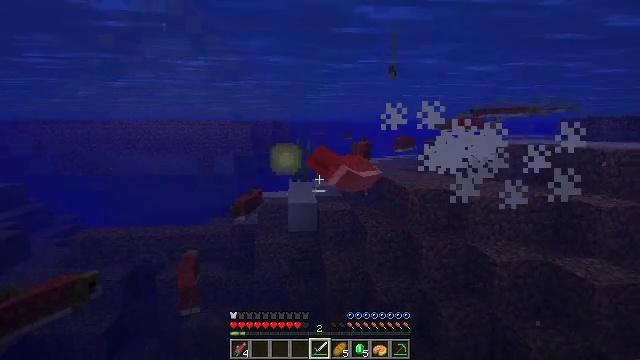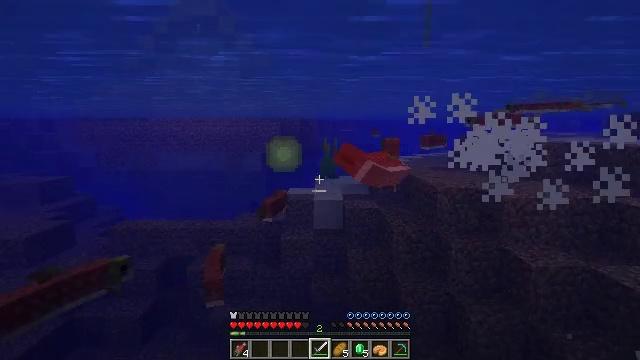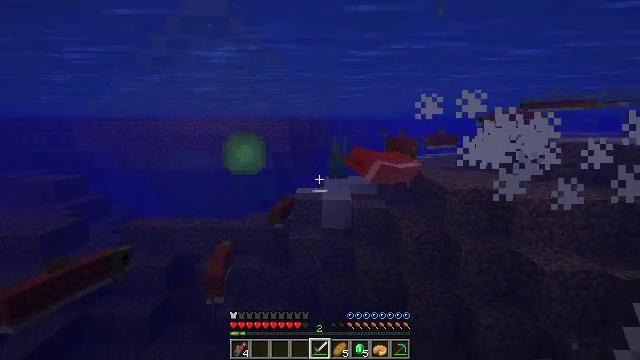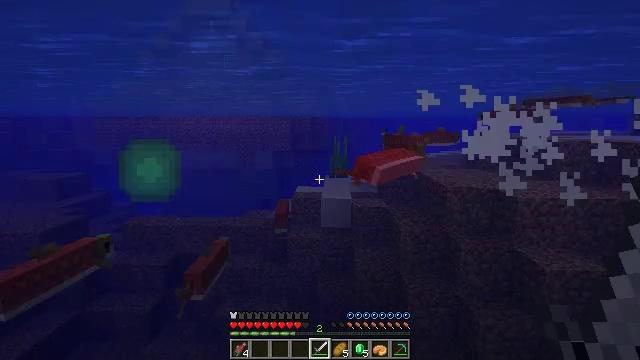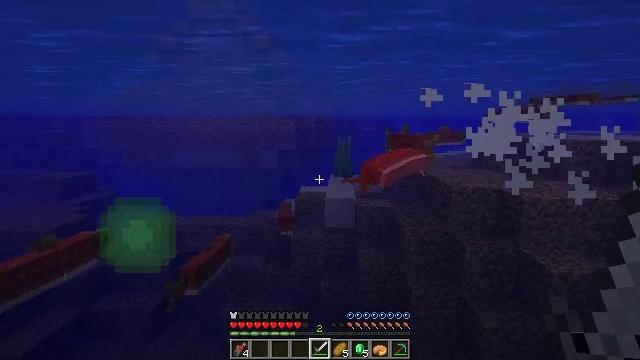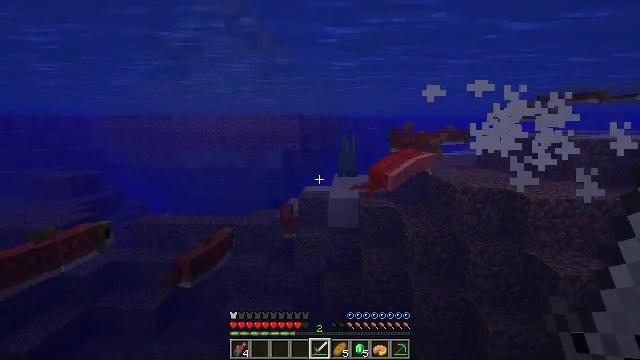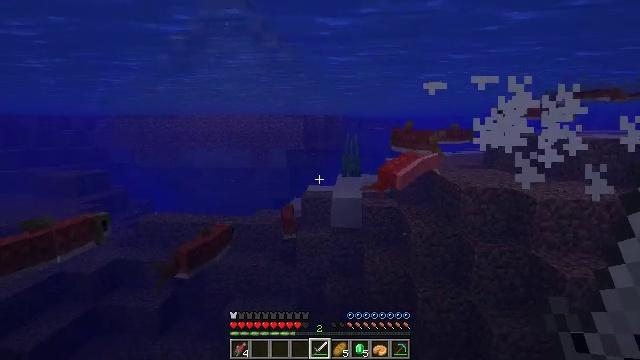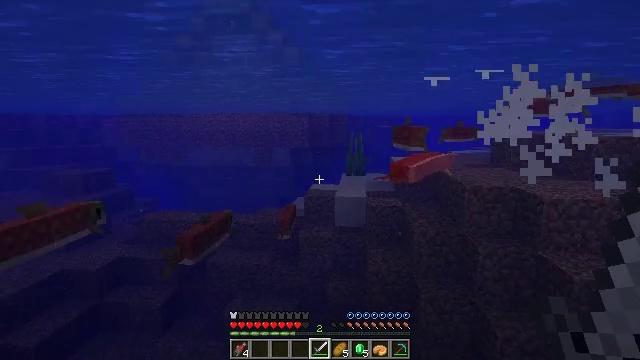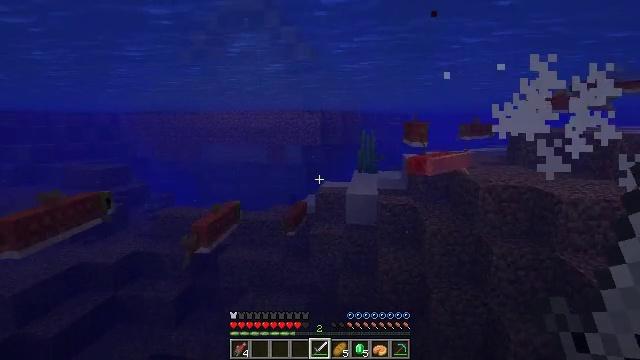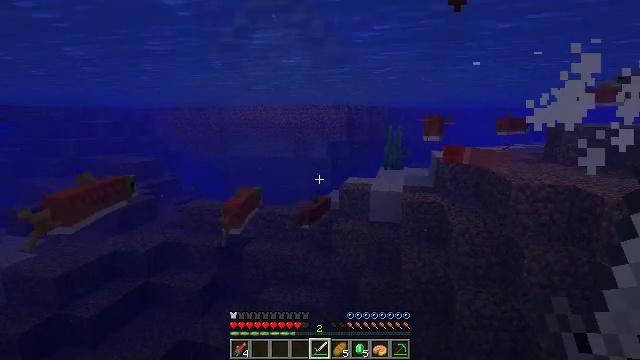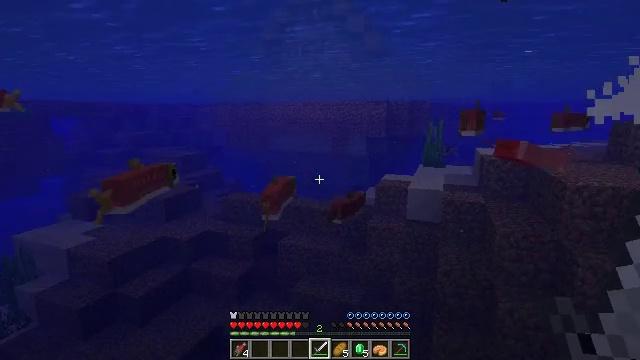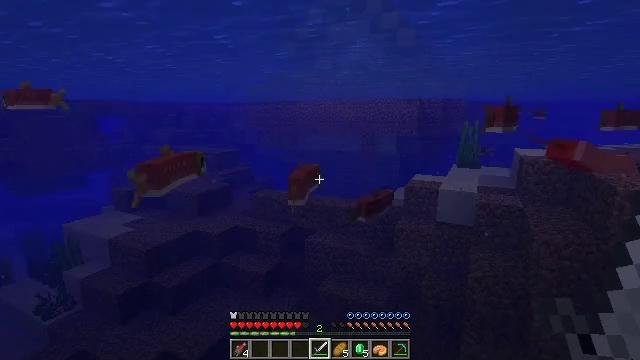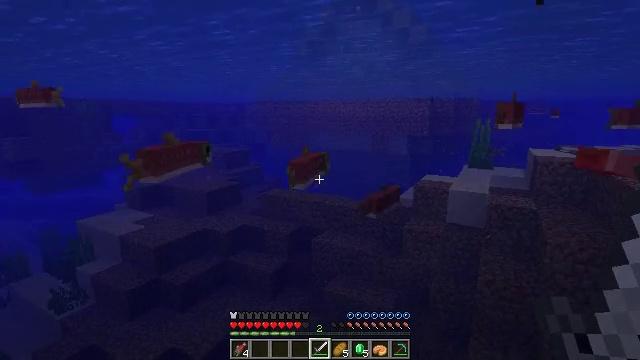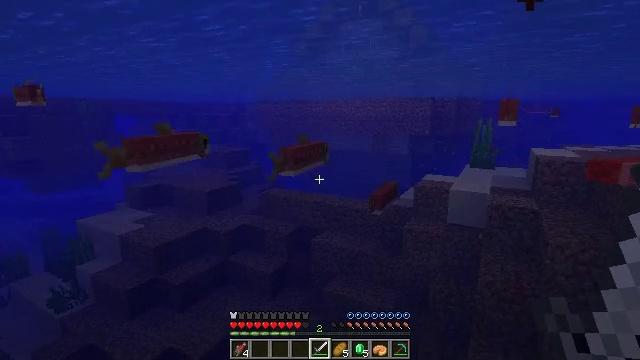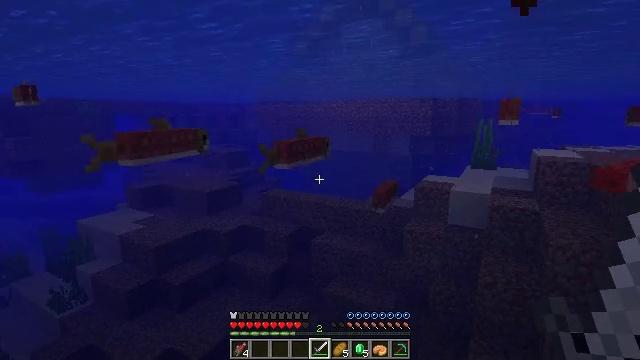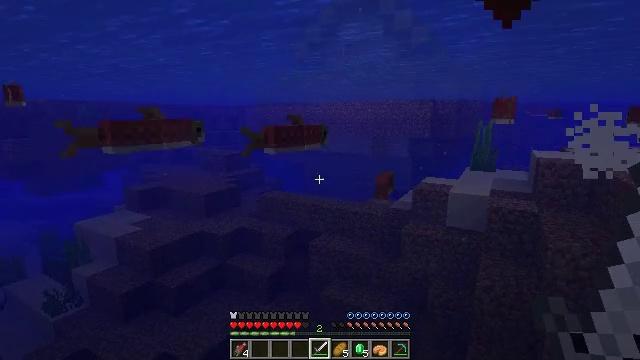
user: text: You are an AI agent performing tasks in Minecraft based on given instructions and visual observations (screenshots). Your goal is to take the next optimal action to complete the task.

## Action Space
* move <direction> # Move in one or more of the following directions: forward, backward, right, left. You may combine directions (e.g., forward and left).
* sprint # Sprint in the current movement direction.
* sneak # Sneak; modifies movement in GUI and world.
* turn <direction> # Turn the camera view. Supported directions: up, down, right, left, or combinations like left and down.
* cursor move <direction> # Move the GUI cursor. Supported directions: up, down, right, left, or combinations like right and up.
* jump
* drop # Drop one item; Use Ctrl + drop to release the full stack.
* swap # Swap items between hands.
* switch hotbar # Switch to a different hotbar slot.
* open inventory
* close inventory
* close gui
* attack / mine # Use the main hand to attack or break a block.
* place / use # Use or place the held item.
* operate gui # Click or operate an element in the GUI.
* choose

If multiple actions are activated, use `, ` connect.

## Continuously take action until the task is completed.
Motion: motion action
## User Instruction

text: Kill the salmon.
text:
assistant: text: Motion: move forward and move right, turn left
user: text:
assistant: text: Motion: move forward and move right, turn left
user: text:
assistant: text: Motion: move forward and move right
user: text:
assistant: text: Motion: move forward and move right, turn left
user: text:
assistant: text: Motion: move forward and move right, turn left
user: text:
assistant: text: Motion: move forward and move right, turn left
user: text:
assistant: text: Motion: move forward and move right, turn left
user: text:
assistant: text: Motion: move forward and move right, turn left
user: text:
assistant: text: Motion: move forward and move right, turn left
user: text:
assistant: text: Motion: move forward and move right, turn left
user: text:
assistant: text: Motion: move forward and move right, turn left
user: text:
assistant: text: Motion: move forward and move right, turn left
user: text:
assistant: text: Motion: move forward and move right
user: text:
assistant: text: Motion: move forward and move right
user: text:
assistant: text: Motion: move forward and move right
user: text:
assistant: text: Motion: move forward and move right
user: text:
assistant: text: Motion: move forward and move right
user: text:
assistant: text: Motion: move forward and move right
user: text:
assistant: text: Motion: move forward and move right
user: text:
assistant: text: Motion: move forward and move right
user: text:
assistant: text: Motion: move forward and move right
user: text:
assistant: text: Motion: move forward and move right
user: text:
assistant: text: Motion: move forward and move right
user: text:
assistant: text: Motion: move forward and move right, turn left
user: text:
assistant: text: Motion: move forward and move right, turn left
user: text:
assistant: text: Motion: move forward and move right, turn left and up
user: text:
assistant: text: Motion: move forward and move right, turn left and up
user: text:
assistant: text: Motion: move forward and move right, turn left and up
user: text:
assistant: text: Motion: move forward and move right, turn left and up
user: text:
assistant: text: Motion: move forward and move right, turn left and up